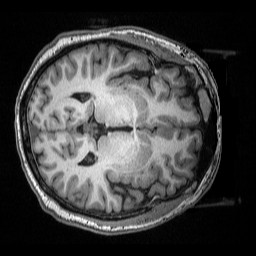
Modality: T1w
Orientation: axial
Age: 43
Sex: male
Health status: ill
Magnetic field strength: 3 T
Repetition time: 2.53 s
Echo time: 0.00331 s